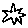
Label: star